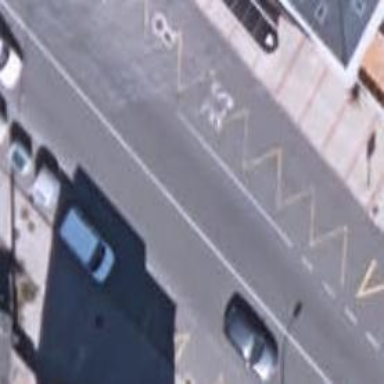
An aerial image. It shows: Public transport stop position.